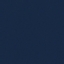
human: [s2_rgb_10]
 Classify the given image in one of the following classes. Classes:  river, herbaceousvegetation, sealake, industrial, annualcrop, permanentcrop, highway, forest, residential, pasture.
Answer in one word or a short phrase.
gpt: SeaLake